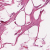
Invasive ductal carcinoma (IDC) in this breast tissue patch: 0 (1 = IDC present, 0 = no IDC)